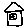
Label: house